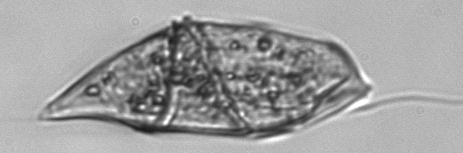
Label: Gyrodinium